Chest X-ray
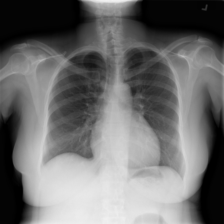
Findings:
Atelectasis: negative
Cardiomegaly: negative
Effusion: negative
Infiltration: negative
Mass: negative
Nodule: negative
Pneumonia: negative
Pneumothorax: negative
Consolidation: negative
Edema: negative
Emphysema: negative
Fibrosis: negative
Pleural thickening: negative
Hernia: negative